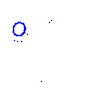
Particle: proton